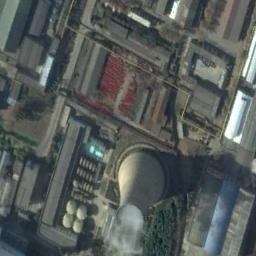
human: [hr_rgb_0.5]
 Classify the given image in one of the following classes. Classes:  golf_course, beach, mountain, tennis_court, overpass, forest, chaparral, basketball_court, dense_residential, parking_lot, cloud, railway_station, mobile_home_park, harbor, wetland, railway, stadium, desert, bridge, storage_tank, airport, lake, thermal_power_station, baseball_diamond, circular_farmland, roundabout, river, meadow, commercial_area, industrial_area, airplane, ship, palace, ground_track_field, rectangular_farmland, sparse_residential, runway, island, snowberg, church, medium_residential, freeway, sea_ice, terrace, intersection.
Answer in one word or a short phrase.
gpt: thermal_power_station